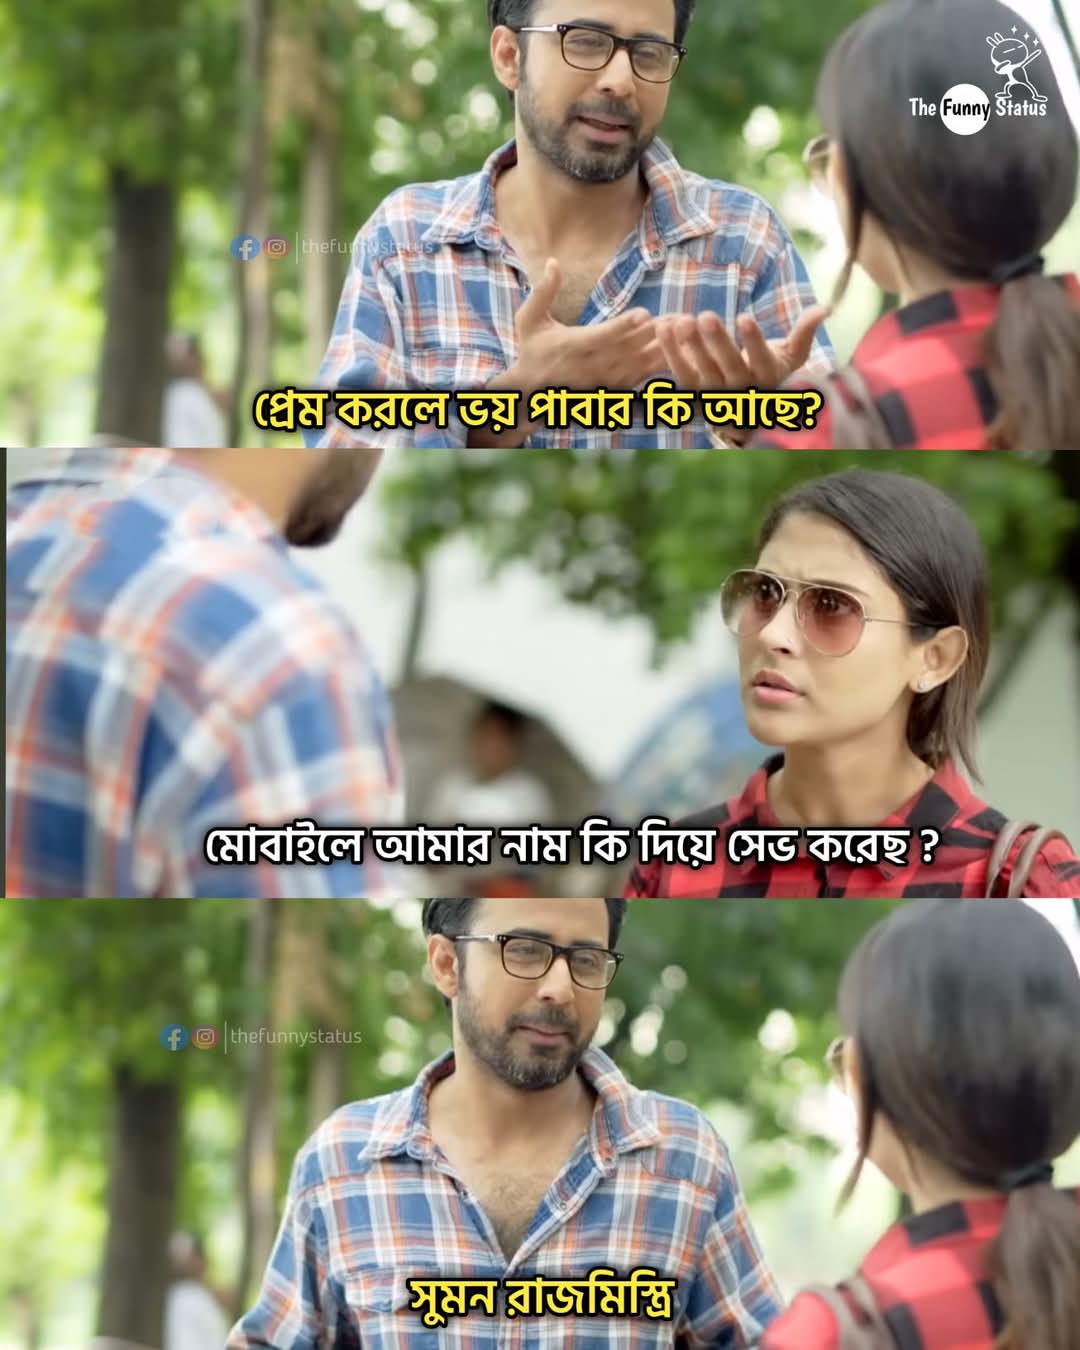
Text: প্রেম করলে ভয় পাবার কি আছে?
মোবাইলে আমার নাম কি দিয়ে সেভ করেছ?
সুমন রাজমিস্ত্রি
Label: Non Hate